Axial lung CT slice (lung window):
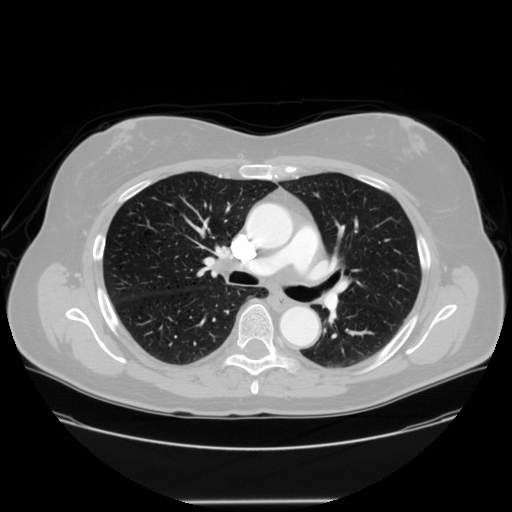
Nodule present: no